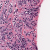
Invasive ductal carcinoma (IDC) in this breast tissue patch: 1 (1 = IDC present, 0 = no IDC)